Question: I have a barplot which looks like as:

and I want to add a legend somewhere in the bolded rectangle, I have already tried par(xpd=TRUE) and setting the margins for the fourth bar plot but for some reasons I can't get it to work...
So if you have any idea please let me know!
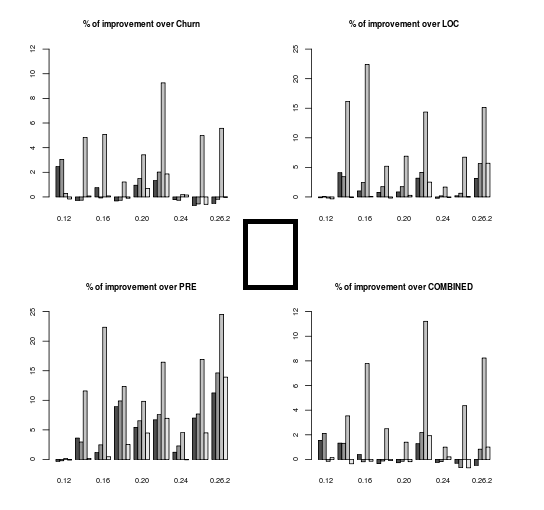
Answer: Not sure why 'xpd' didn't work for you, but the following piece of code should give you some clues:
'''
par(mfrow=c(2,2), xpd=TRUE)
barplot(tN, col = 2:3)
barplot(tN, col = 2:3)
barplot(tN, col = 2:3)
barplot(tN, col = 2:3)
legend(-4.5, 56, c("A", "B"), col=2:3,lwd=1)
'''
To get an idea of the legend's coordinates, I used the 'locator()' function.